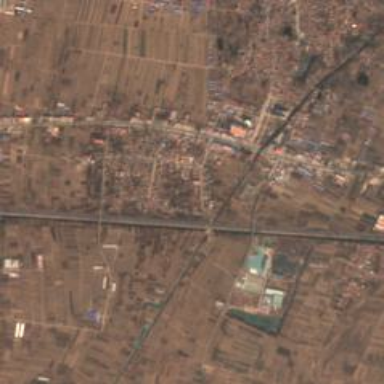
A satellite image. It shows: Ethnic township within town.